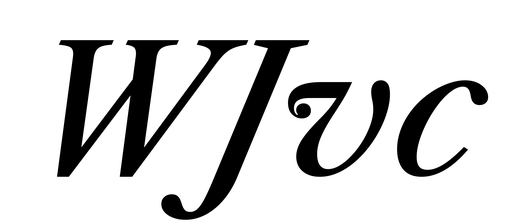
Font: LibreCaslonText-Italic_Medium_Italic